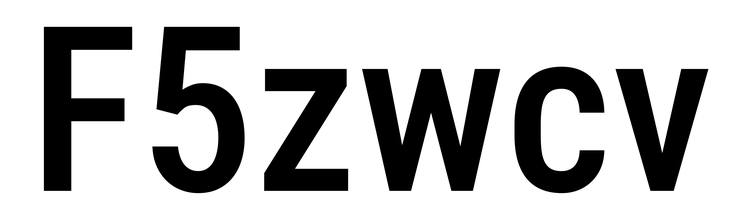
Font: Roboto_Condensed_Medium